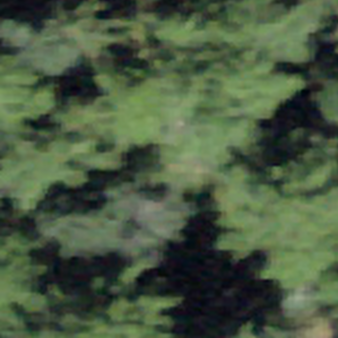
Label: other